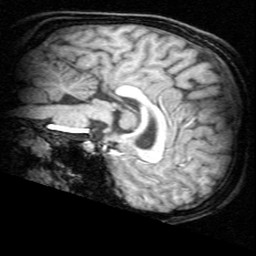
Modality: T1w
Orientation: sagittal
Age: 22
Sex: female